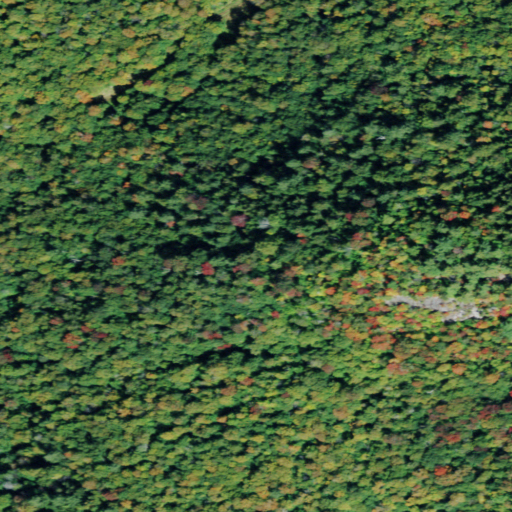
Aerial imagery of mountain in New York named Burnt Mountain containing deciduous forest, mixed forest, and evergreen forest